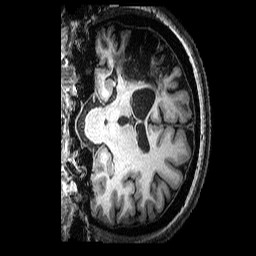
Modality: T1w
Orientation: coronal
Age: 38
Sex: female
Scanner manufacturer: siemens
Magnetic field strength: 3 T
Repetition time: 2.25 s
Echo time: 0.00452 s